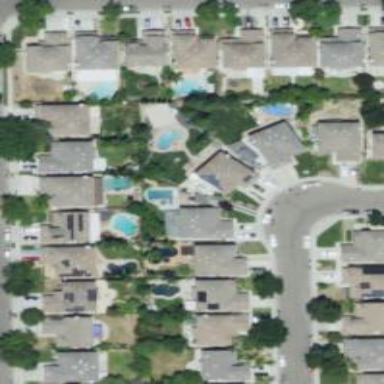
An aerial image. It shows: Outdoor inground swimming pool in leisure land.